Question: I am building a DLL Dynamically and writing the FileVersion doesn't work.
The code I'm using is from this Microsoft link and I am expecting the EXE/DLL version to be 1.0.0.2001:
<URL>
'''
public static void Main()
{
// Create a dynamic assembly with name 'MyAssembly' and build version '1.0.0.2001'.
AssemblyName myAssemblyName = new AssemblyName();
myAssemblyName.Name = "MyAssembly";
myAssemblyName.Version = new Version("1.0.0.2001");
MakeAssembly(myAssemblyName, "MyAssembly.exe");
}
public static void MakeAssembly(AssemblyName myAssemblyName, string fileName)
{
// Get the assembly builder from the application domain associated with the current thread.
AssemblyBuilder myAssemblyBuilder = AppDomain.CurrentDomain.DefineDynamicAssembly(myAssemblyName, AssemblyBuilderAccess.RunAndSave);
// Create a dynamic module in the assembly.
ModuleBuilder myModuleBuilder = myAssemblyBuilder.DefineDynamicModule("MyModule", fileName);
// Create a type in the module.
TypeBuilder myTypeBuilder = myModuleBuilder.DefineType("MyType");
// Create a method called 'Main'.
MethodBuilder myMethodBuilder = myTypeBuilder.DefineMethod("Main", MethodAttributes.Public | MethodAttributes.HideBySig |
MethodAttributes.Static, typeof(void), null);
// Get the Intermediate Language generator for the method.
ILGenerator myILGenerator = myMethodBuilder.GetILGenerator();
// Use the utility method to generate the IL instructions that print a string to the console.
myILGenerator.EmitWriteLine("Hello World!");
// Generate the 'ret' IL instruction.
myILGenerator.Emit(OpCodes.Ret);
// End the creation of the type.
myTypeBuilder.CreateType();
// Set the method with name 'Main' as the entry point in the assembly.
myAssemblyBuilder.SetEntryPoint(myMethodBuilder);
myAssemblyBuilder.Save(fileName);
}
'''
But the actual results are no FileVersion is written:

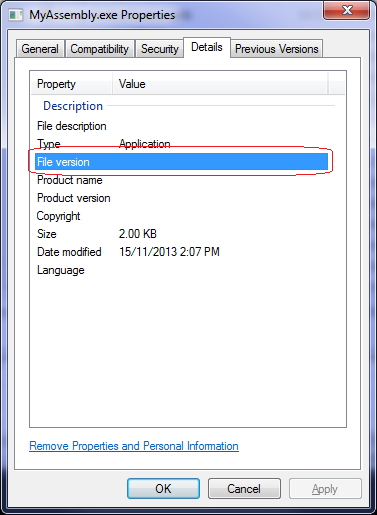
Answer: As per <URL>
'''
Type attributeType = typeof(AssemblyFileVersionAttribute);
// To identify the constructor, use an array of types representing
// the constructor's parameter types. This ctor takes a string.
//
Type[] ctorParameters = { typeof(string) };
// Get the constructor for the attribute.
//
ConstructorInfo ctor = attributeType.GetConstructor(ctorParameters);
// Pass the constructor and an array of arguments (in this case,
// an array containing a single string) to the
// CustomAttributeBuilder constructor.
//
object[] ctorArgs = { "1.0.4.0" };
CustomAttributeBuilder attribute =
new CustomAttributeBuilder(ctor, ctorArgs);
// Finally, apply the attribute to the assembly.
//
assemblyBuilder.SetCustomAttribute(attribute);
assemblyBuilder.DefineVersionInfoResource();
// Finally, save the assembly
assemblyBuilder.Save(name.Name + ".dll");
'''